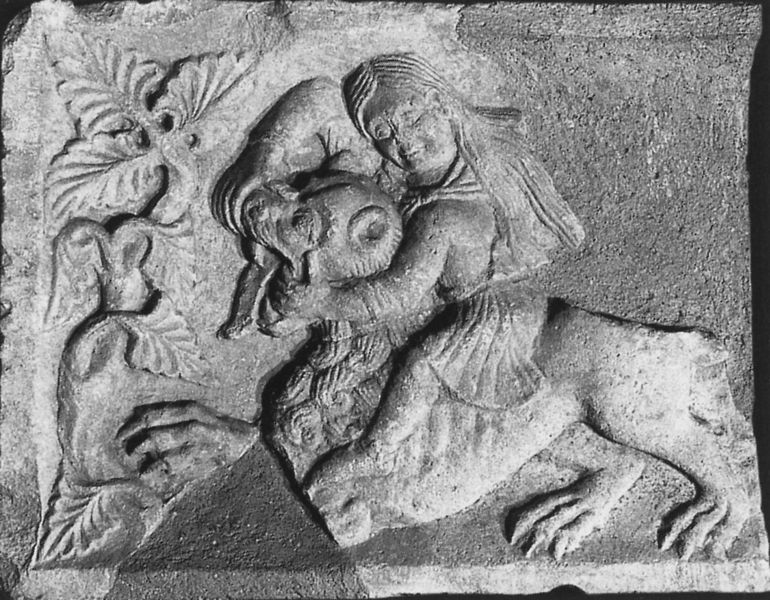
Titel: Samson bezwingt den Löwen (aus S. Giovanni in Borgo)
Institution: Pavia, Musei Civici
Schlagwörter: baum, blätter, hand, held, kampf, laub, mann, weiß, frau, grau, haar, mund, schwarz, tier, gesicht, lang, mensch, stein, flach, kirche, haare, lange haare, blatt, pflanzen, locken, reiter, ranken, fell, mähne, reiten, relief, gewalt, krieg, ornamente, farn, pfoten, platte, foto, zweig, krallen, ritter, kämpfen, fragment, pfote, jüngling, gebiss, zähne, sandstein, antik, laubwerk, maul, zunge, romanik, löwe, töten, david, stier, bär, herkules, ungeheuer, tatzen, reissen, tatze, untier, klaue, defekt, widder, daniel, pranken, fabeltier, löwengrube, rachen, zähmen, fehlstelle, chiton, bändigen, fragmentiert, we, siegmund, zunger, fabelteir, nirelief, ntier, löwentöter, laugb, profe, tazte, ereiten